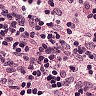
Metastatic tissue present: no